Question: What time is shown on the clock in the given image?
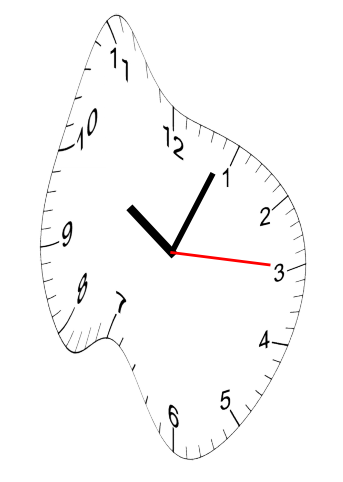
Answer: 10:04:15